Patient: sex M, age 75
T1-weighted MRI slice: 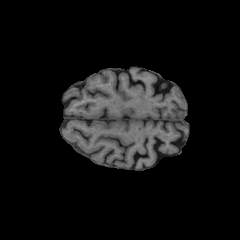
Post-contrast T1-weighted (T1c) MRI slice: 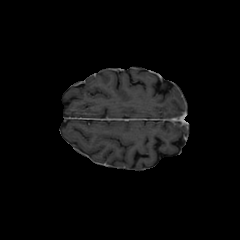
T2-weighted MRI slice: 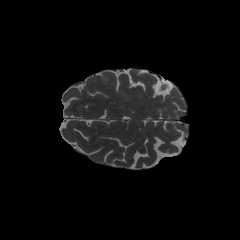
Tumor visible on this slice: no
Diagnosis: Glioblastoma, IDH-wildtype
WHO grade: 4